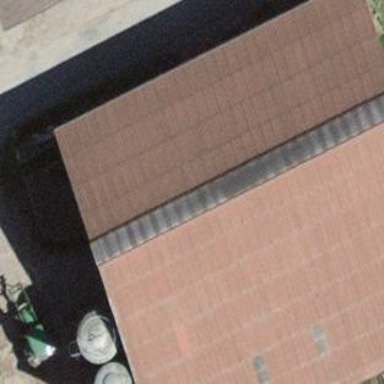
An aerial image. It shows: Barn.